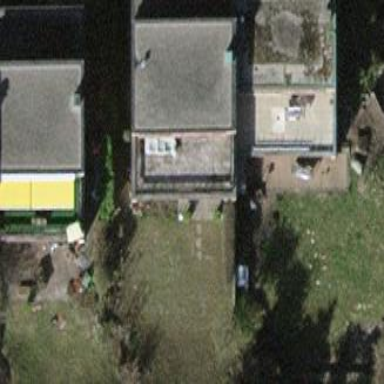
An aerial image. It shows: Terrace building.